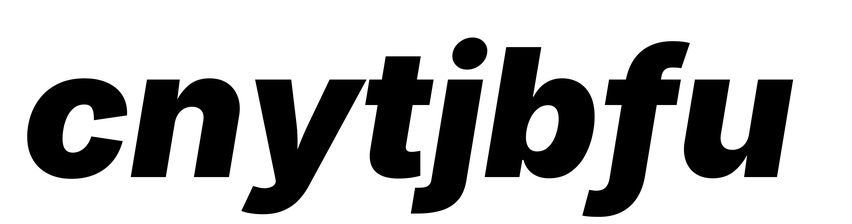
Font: Inter-Italic_Black_Italic